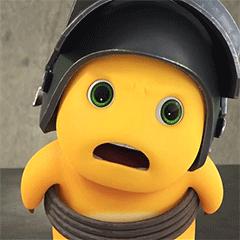
Label: nailong